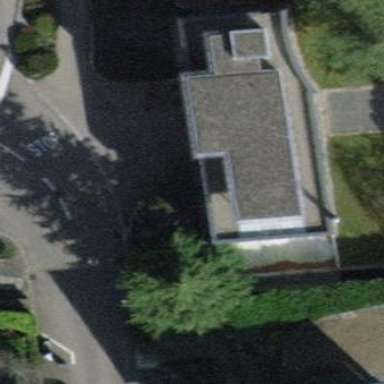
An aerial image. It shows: The building has flat roof oriented across.